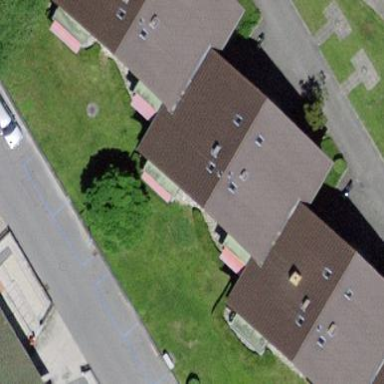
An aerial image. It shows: Terrace building with gabled roof oriented across.